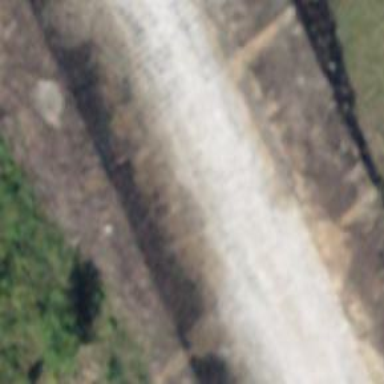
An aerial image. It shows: Railway tunnel with electrified contact lines. It has single track running through it.